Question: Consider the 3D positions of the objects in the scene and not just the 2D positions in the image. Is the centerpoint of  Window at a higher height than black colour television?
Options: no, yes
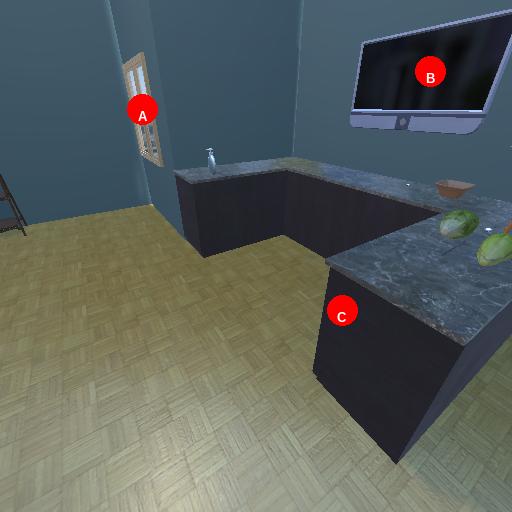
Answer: no